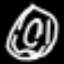
Label: donut